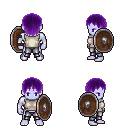
a pixel art fantasy rpg character, male body template, dark elf, purple skin, white sleeveless shirt, metal pants, purple plain hairstyle, bracelets, shield, four views (front, back, left, right), 2x2 character sprite sheet, small pixel art, hard edges, no anti-aliasing